Question: I created a TableViewController and I'm displaying some data coming from an Array.
I had to create a TableViewCellController also, because i need to have a button for each row, which has to perform an action.
So, this is a part of my TableViewController:
'''
struct person {
var name:String
var age:String
var address:String
}
class myTableViewController: UITableViewController {
var people = Array<person>()
override func viewDidLoad() {
super.viewDidLoad()
var x = person(name: "Marco", age: "28", address: "street a")
var y = person(name: "Pippo", age: "90", address: "street b")
people.append(x)
people.append(y)
}
override func tableView(tableView: UITableView, cellForRowAtIndexPath indexPath: NSIndexPath) -> myTableViewCell {
let CellId: String = "Cell"
var cell: myTableViewCell = tableView.dequeueReusableCellWithIdentifier(CellId) as myTableViewCell
cell.textLabel!.text = people[indexPath.row].name
return cell
}
}
'''
The table is printed fine as you can see in the following picture:

Now, i need to access the property address every time i press the button "Address" which you can see in the picture.
So i tried with the following code, inside class TableViewController:
'''
override func tableView(tableView: UITableView, cellForRowAtIndexPath indexPath: NSIndexPath) -> myTableViewCell {
let CellId: String = "Cell"
var cell: myTableViewCell = tableView.dequeueReusableCellWithIdentifier(CellId) as myTableViewCell
cell.textLabel!.text = people[indexPath.row].name
cell.buttonPlay?.tag = indexPath.row
cell.buttonPlay?.addTarget(cell, action: "playActionX:", forControlEvents: UIControlEvents.TouchUpInside)
return cell
}
'''
and, from TableViewCell i correctly receive the tag:
'''
class TableViewCell: UITableViewCell {
func playActionX(sender:UIButton!) {
println(sender.tag)
}
'''
Everything fine. But the problem is, i cannot send strings inside the tag and I don't know how to access the 'address' field from my TableViewController.
What solution could i use for that?
PS. I have tried to create an instance to the TableViewController class:
'''
func playActionX(sender:UIButton!) {
println(sender.tag)
let instance:MyTableViewController = MyTableViewController()
println(instance.getPeopleArray())
}
'''
(getPeopleArray is just returning the array people)
but strangely the array i receive it's empty and i don't understand why.
Thanks for your support
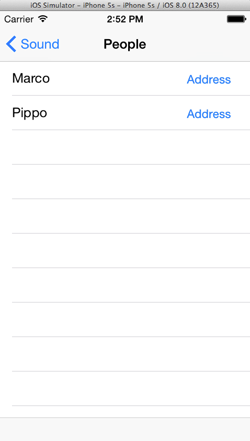
Answer: Your 'getPeopleArray' is empty because you are creating a new instance of MyTableViewController, not accessing the existing one. But don't go that route. Instead just change your target/action for the buttons to your view Controller, not the cell. So change:
'''
cell.buttonPlay?.addTarget(cell, action: "playActionX:", forControlEvents: UIControlEvents.TouchUpInside)
'''
to
'''
cell.buttonPlay?.addTarget(self, action: "playActionX:", forControlEvents: UIControlEvents.TouchUpInside)
'''
and move the 'playActionX:' function to the table view controller. From there you can use the tag as an index into your people array.